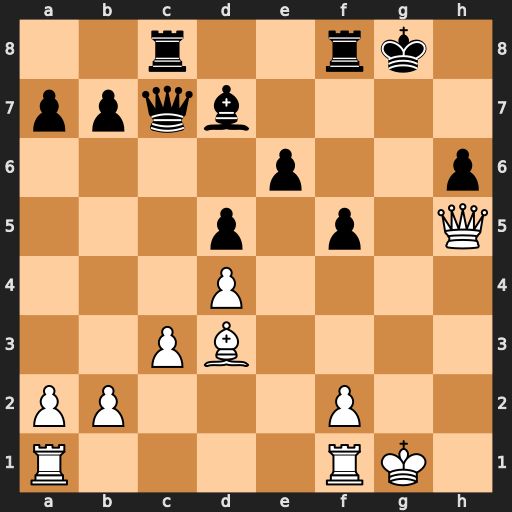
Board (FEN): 2r2rk1/ppqb4/4p2p/3p1p1Q/3P4/2PB4/PP3P2/R4RK1
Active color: w
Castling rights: -
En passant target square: -
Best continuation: Qg6+ Kh8 Qxh6+ Kg8 Qg6+